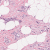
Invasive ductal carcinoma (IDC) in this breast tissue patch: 1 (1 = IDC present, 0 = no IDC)